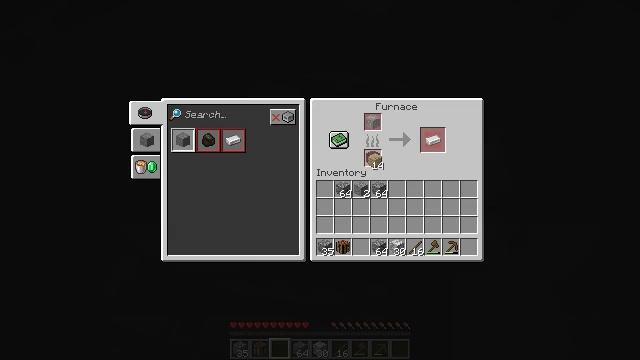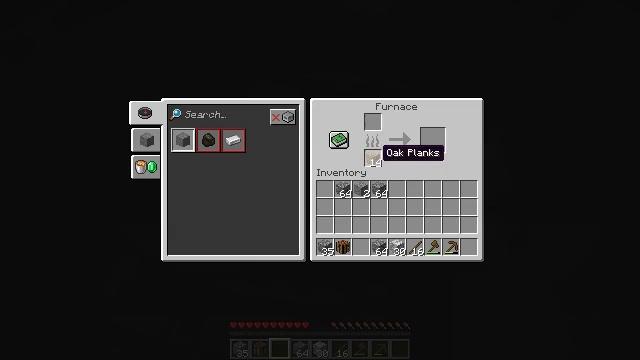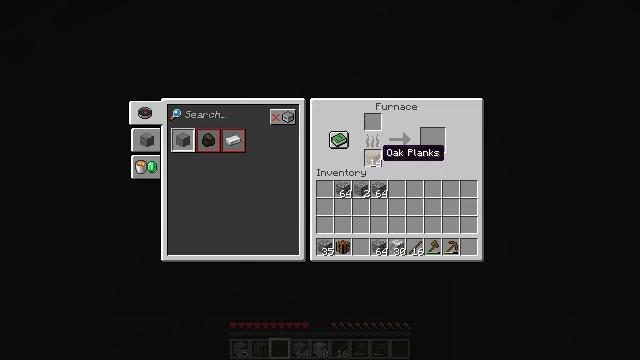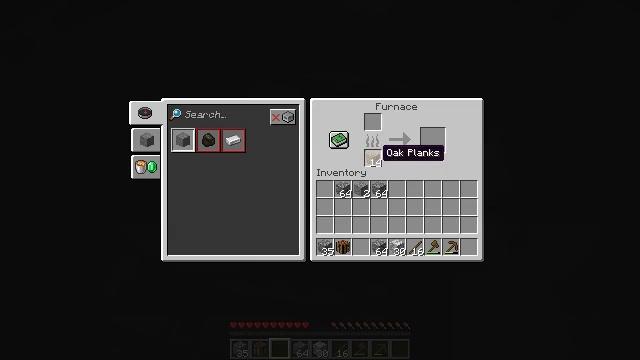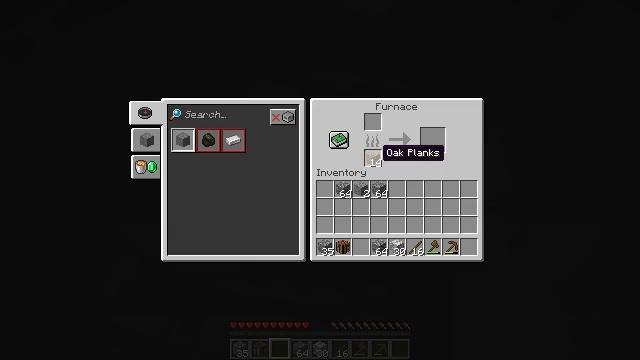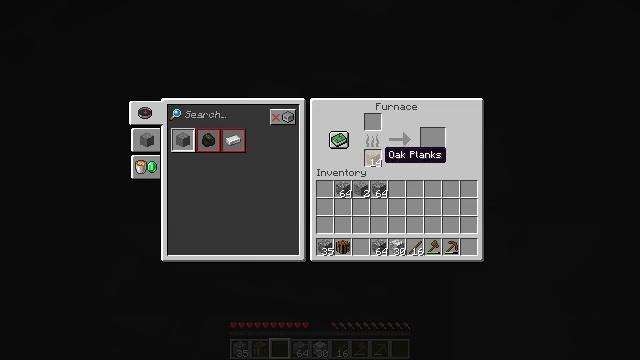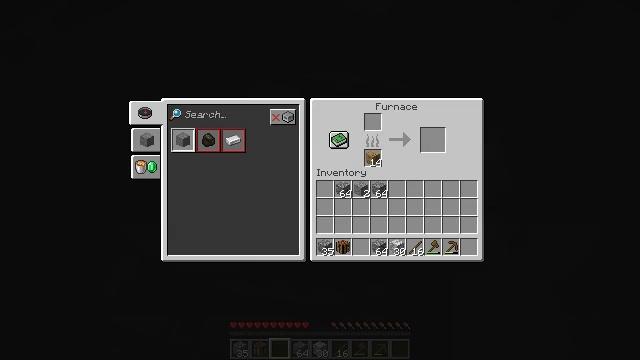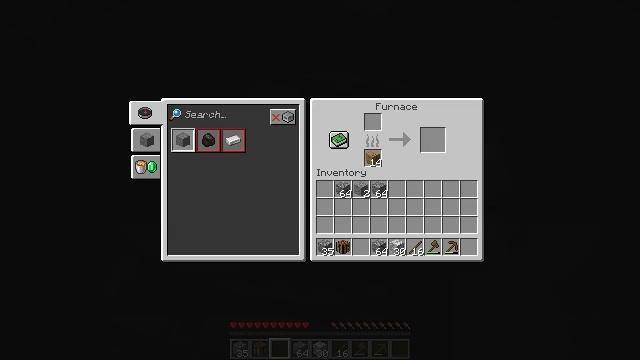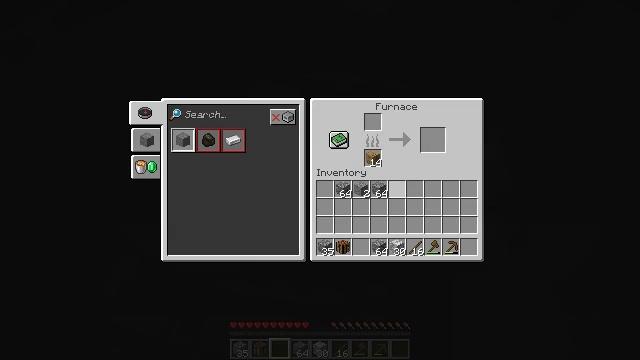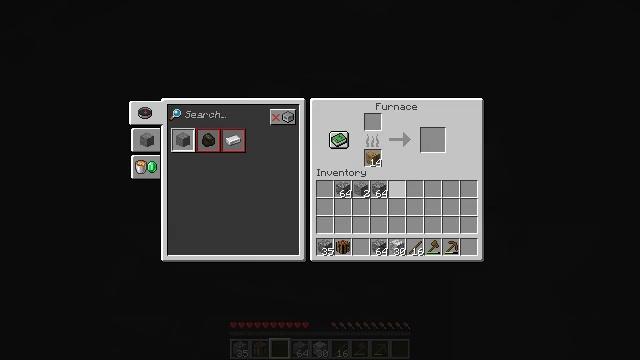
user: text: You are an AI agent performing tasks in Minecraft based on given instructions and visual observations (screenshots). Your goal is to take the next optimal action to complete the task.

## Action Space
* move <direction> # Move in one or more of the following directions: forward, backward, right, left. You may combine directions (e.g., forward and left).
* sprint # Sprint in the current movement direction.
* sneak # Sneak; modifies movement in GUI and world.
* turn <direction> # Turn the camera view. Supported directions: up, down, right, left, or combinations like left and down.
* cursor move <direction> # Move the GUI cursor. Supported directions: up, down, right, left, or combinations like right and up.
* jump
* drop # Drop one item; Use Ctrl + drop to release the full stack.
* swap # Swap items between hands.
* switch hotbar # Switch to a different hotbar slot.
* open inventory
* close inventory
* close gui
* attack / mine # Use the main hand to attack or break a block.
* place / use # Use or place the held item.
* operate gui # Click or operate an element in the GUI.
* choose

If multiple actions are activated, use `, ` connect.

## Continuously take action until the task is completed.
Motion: motion action
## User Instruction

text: Remove the furnace from its place.
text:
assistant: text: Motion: operate gui
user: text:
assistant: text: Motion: no_op
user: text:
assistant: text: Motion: no_op
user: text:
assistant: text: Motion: no_op
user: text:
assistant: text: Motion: no_op
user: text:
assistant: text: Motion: no_op
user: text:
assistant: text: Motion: no_op
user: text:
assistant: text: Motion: cursor move right and down
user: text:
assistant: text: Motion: cursor move right and down
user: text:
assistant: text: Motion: no_op
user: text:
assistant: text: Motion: no_op
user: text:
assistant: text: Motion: no_op
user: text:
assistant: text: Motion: no_op
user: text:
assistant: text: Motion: no_op
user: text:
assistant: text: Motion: no_op
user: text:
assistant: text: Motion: no_op
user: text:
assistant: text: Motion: no_op
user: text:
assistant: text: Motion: no_op
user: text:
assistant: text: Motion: no_op
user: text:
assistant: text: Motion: no_op
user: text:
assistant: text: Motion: no_op
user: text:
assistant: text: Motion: no_op
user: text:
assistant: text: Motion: no_op
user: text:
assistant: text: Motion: no_op
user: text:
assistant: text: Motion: no_op
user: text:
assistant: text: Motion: no_op
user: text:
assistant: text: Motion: no_op
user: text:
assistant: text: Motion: no_op
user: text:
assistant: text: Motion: no_op
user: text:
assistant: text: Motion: no_op